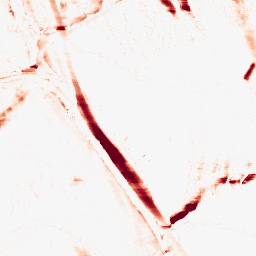
Category: morphological
Decomposition family: morphological_ellipse
Decomposition parameters: operation: opening
width: 5
height: 20
Upsampling method: quartic
Upsampling parameters: scale: 8
Upsampling scale: 8